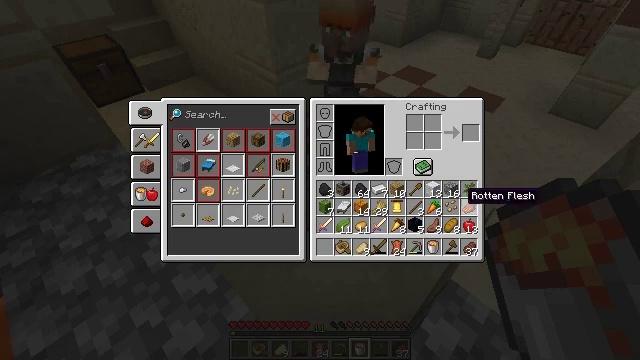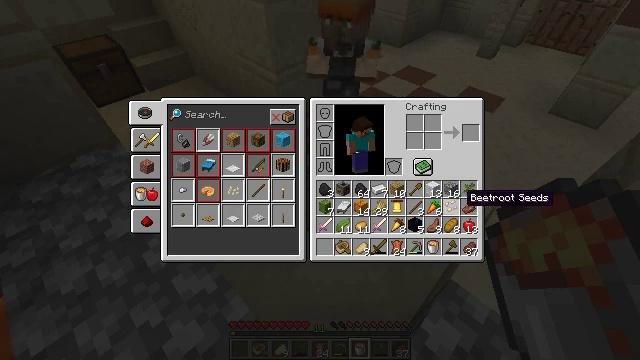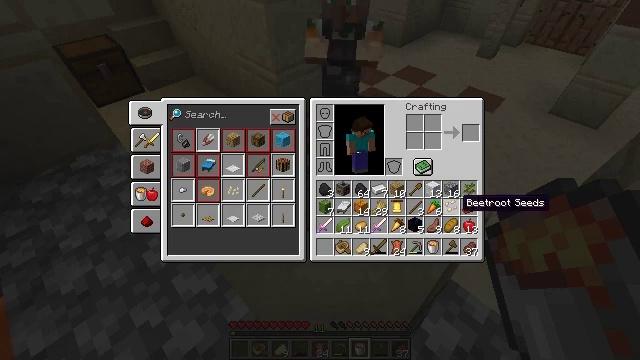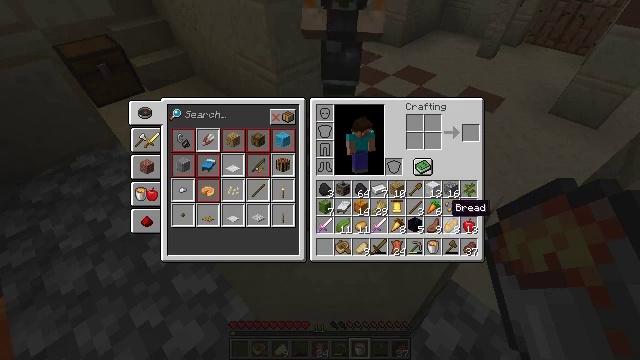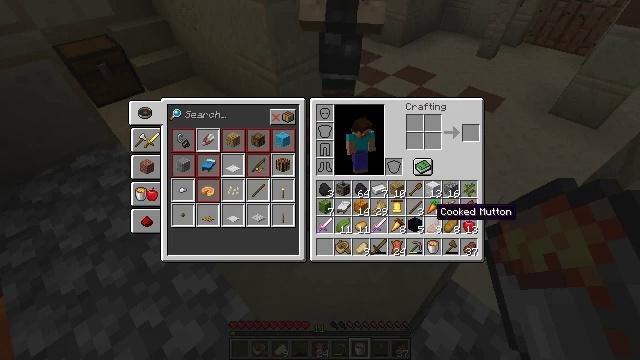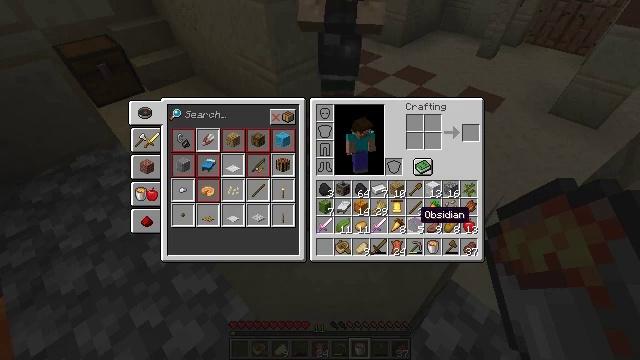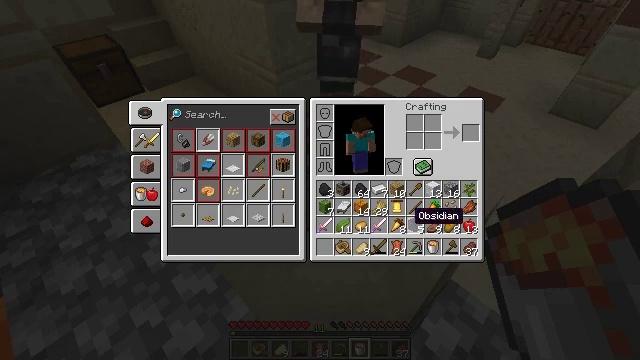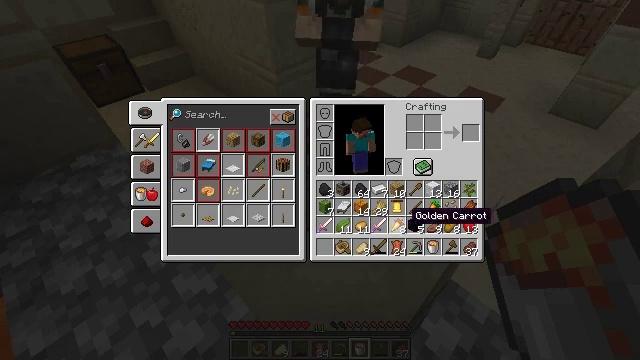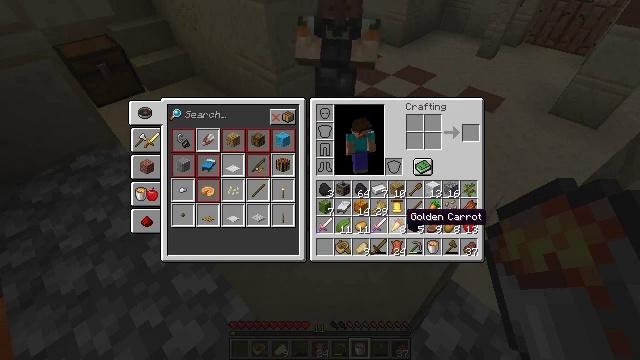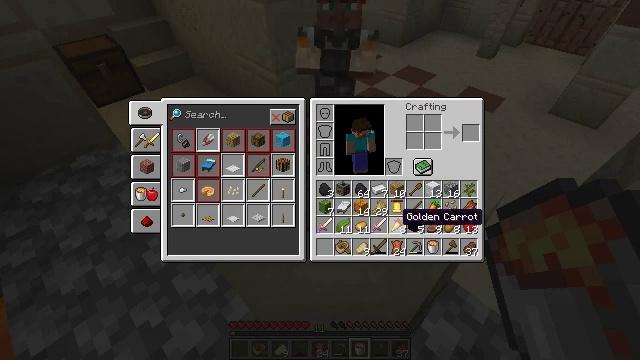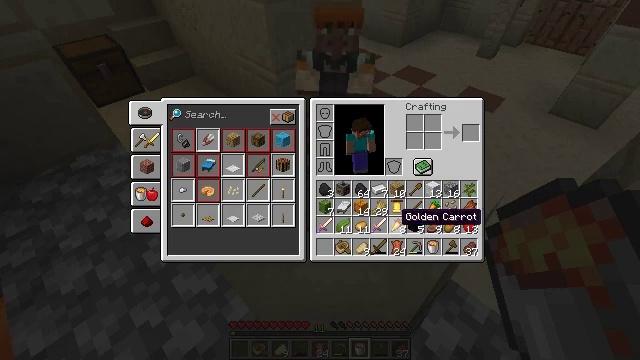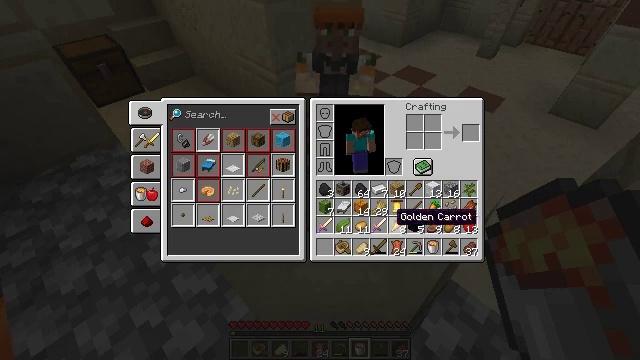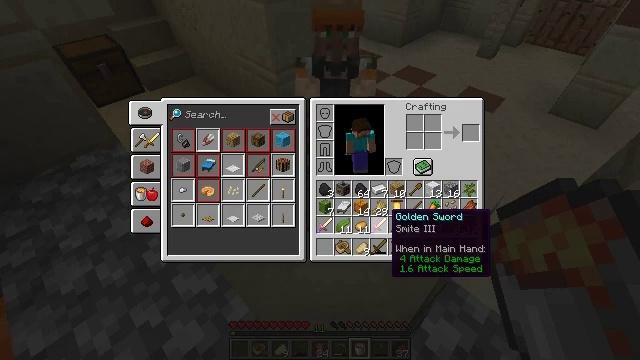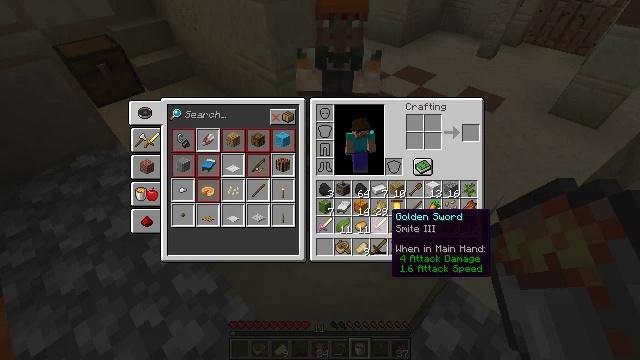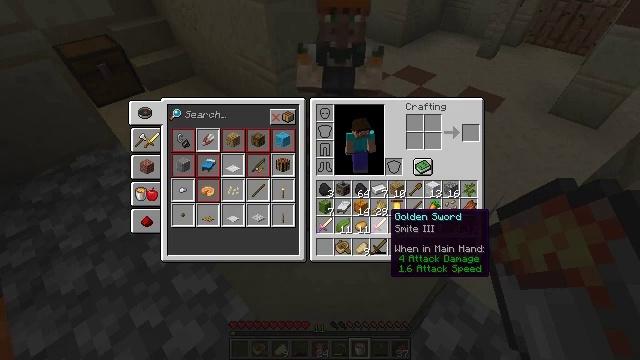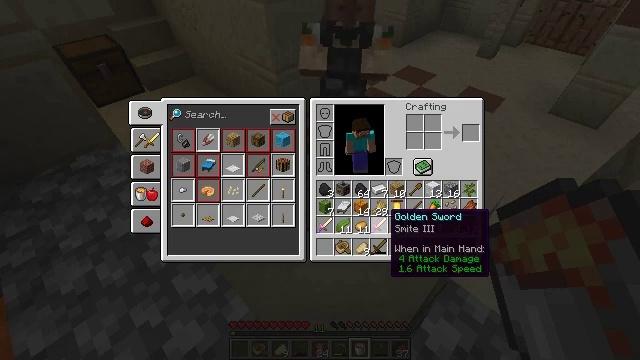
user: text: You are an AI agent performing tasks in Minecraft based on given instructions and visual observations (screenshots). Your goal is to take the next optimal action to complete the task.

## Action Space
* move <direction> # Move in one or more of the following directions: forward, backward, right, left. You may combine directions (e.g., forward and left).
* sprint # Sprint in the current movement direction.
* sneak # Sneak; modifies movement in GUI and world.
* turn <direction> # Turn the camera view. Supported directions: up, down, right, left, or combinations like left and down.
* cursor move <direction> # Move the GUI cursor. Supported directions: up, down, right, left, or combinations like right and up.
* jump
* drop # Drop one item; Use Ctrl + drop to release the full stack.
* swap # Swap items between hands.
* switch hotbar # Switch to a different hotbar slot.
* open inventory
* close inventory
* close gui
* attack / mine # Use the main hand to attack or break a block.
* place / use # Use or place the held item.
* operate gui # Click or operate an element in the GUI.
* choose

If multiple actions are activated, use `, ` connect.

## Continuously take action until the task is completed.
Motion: motion action
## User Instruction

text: Drop a golden sword.
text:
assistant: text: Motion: no_op
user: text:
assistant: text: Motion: no_op
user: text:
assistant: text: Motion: cursor move left
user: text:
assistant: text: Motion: cursor move left
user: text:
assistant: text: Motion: cursor move left
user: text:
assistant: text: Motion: no_op
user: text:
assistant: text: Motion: no_op
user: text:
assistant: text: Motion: no_op
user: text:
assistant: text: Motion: no_op
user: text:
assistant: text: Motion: no_op
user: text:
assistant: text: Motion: no_op
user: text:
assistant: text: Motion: no_op
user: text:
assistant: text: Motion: no_op
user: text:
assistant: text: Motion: no_op
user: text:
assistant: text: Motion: no_op
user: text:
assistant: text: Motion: no_op
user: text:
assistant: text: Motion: no_op
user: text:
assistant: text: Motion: no_op
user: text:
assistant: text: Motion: no_op
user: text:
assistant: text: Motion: no_op
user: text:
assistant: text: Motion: no_op
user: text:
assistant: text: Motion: no_op
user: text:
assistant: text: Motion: no_op
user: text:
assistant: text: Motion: no_op
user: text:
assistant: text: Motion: no_op
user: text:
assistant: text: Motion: no_op
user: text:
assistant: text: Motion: no_op
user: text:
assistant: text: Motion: cursor move left
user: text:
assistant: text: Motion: cursor move left
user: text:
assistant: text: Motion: no_op